Question: I'm using AngularUI to integrate Bootstrap components in my Angular 1.4 app, such as Modals.
I'm calling a Modal in my controller like so:
'''
var modalInstance = $modal.open({
animation: true,
templateUrl: '/static/templates/support-report-modal.html',
controller: 'ModalInstanceCtrl'
});
'''
Unfortunately, when I want to close the Modal by using:
'''
modalInstance.close();
'''
The modal itself dissapears, and the backdrop also fades out, but it isn't removed from the DOM, so it overlays the whole page leaving the page unresponsive.
When I inspect, I'm seeing this:

In the example in the Documentation on <URL> The class 'modal-open' is removed from body and the whole 'modal-backdrop'is removed from the DOM on close.
Why is the Modal fading out but the backdrop not removed from the DOM in my example?
I've checked out many of the other questions about the backdrop of bootstrap Modals but I can't seem to figure out what's going wrong.
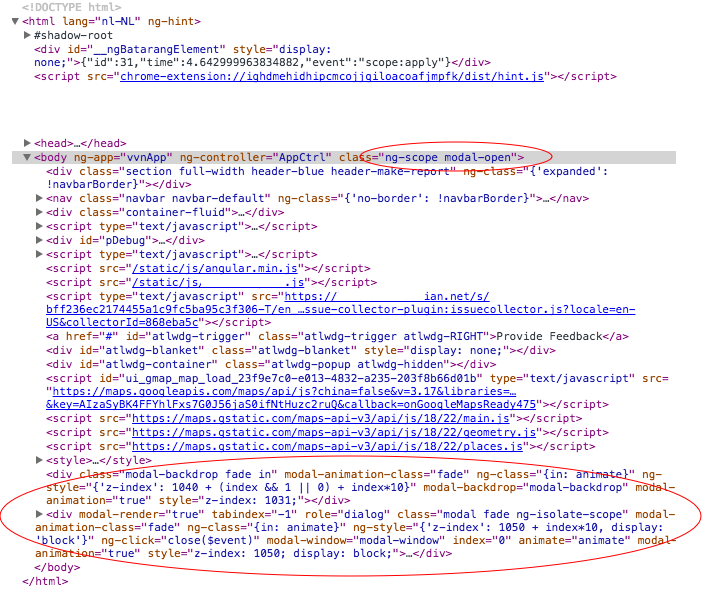
Answer: This is apparently due to a bug. AngularUI doesn't support Angular 1.4 yet. Once <URL> is resolved this will work.